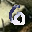
Label: 6